Aerial crown-view tile of a tropical tree (Barro Colorado Island, Panama), acquired 20250616:
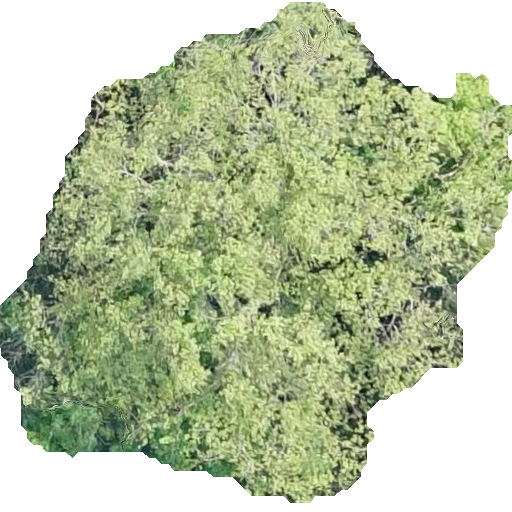
Species: Luehea seemannii
GBIF accepted scientific name: Luehea seemannii
Crown area: 253.628 m²